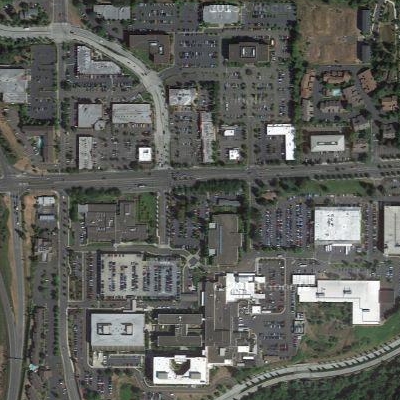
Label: Parking